【题型】解答题　【知识点】平面几何　【难度】easy
如图，在矩形 $ABCD$ 中，点 $E$ 在 $DC$ 上，$DE = BE$，$AC$ 与 $BD$ 相交于点 $O$，$BE$ 与 $AC$ 相交于点 $F$。

(1) 若 $BE$ 平分 $\angle CBD$，则 $BF$ 与 $AC$ 是否垂直？\underline{\qquad}（填“是”或“否”）；

(2) 图中与 $\triangle OBF$ 相似的三角形有\underline{\qquad\qquad}（写出两个即可）
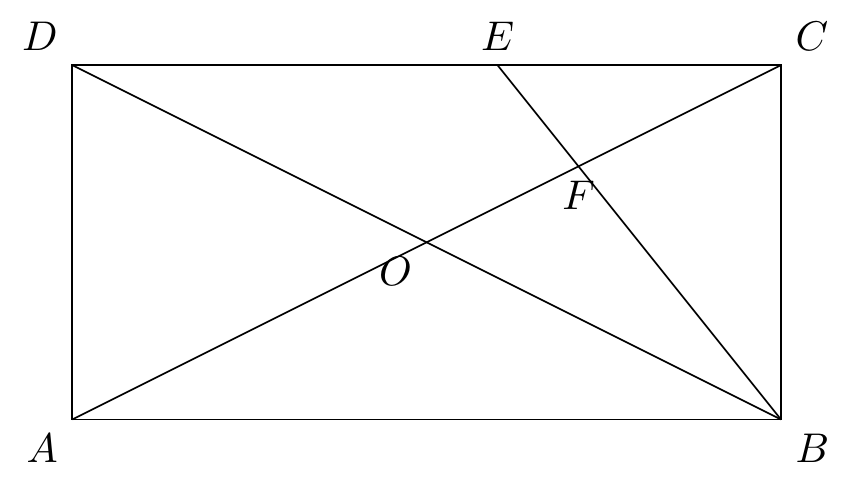
【解答】
(1) 如图，

$\because$ 矩形 $ABCD$，

$\therefore OC = DO$，$\angle BCD = 90^\circ$，

$\therefore \angle 1 = \angle 4$。

$\because DE = BE$，

$\therefore \angle 1 = \angle 2$，

$\therefore \angle 2 = \angle 4$。

$\because BE$ 平分 $\angle CBD$，

$\therefore \angle 2 = \angle 3$，

$\therefore \angle 3 = \angle 4$。

$\because \angle 3 + \angle 5 = \angle 4 + \angle 5 = \angle BCD = 90^\circ$，

$\therefore \angle BFC = 90^\circ$，

$\therefore BF \perp AC$。

故答案为：是；

(2) $\because \angle 2 = \angle 4$，$\angle BFO = \angle CFE$，

$\therefore \triangle OBF \sim \triangle EFC$。

$\because$ 矩形 $ABCD$，

$\therefore CD \parallel AB$，

$\therefore \angle 4 = \angle CAB$，

$\therefore \angle 2 = \angle CAB$。

又 $\because \angle AFB = \angle OFB$，

$\therefore \triangle AFB \sim \triangle BFO$。

故答案为：$\triangle ECF$，$\triangle BAF$。
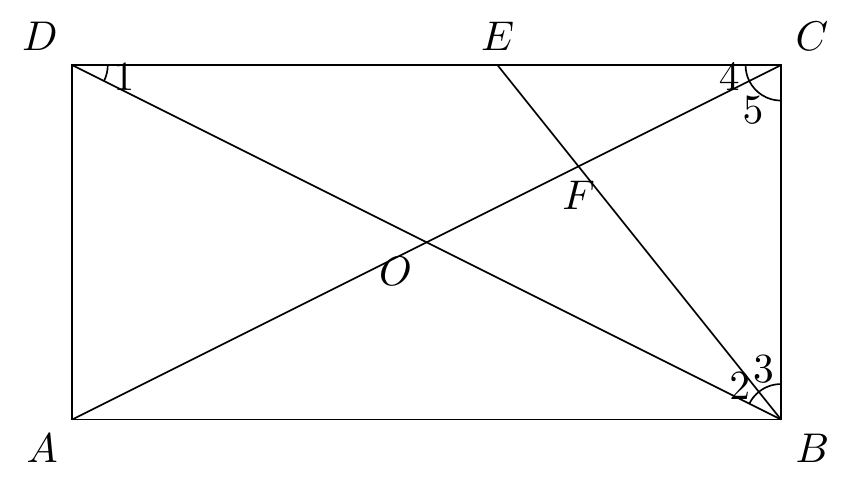